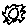
Label: sun